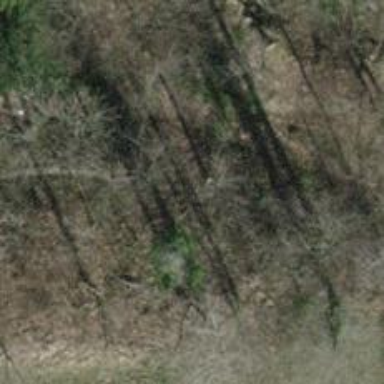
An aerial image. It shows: Dirt path.